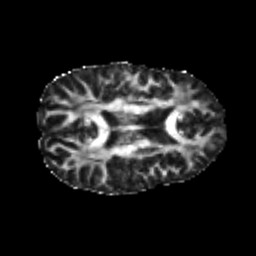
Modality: FA
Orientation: axial
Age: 22
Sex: male
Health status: healthy
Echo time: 0.074 s